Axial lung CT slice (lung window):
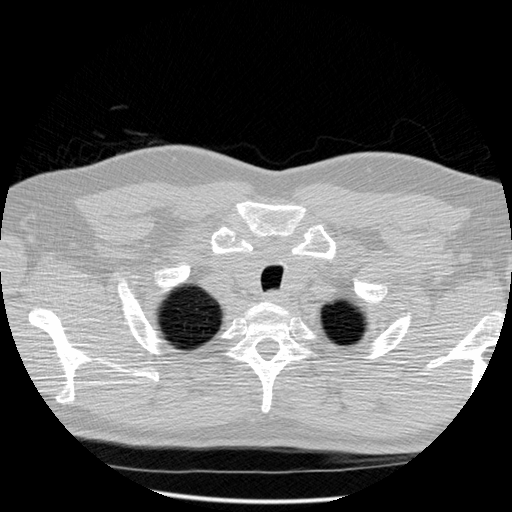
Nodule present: no